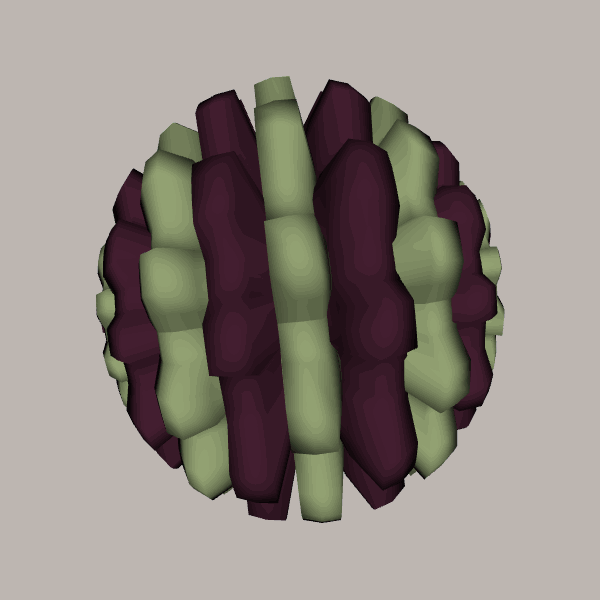
Background: light